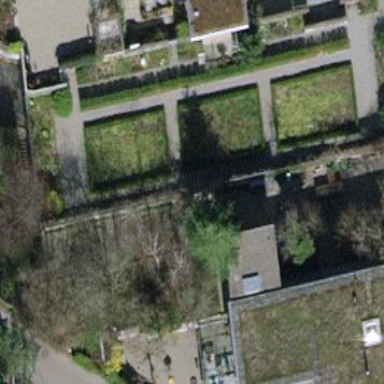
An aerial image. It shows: Garden that is leisure land.